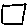
Label: square